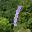
Label: 1